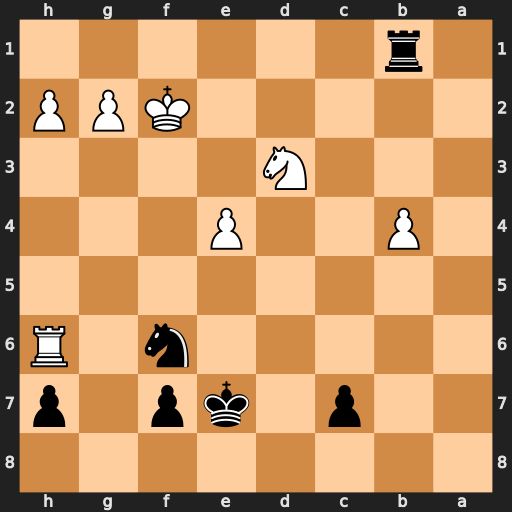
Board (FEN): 8/2p1kp1p/5n1R/8/1P2P3/3N4/5KPP/1r6
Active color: b
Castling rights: -
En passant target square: -
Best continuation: Ng4+ Kf3 Nxh6